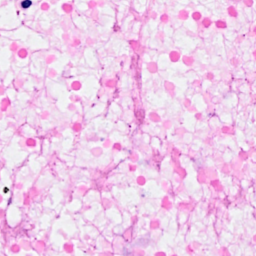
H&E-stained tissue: Breast